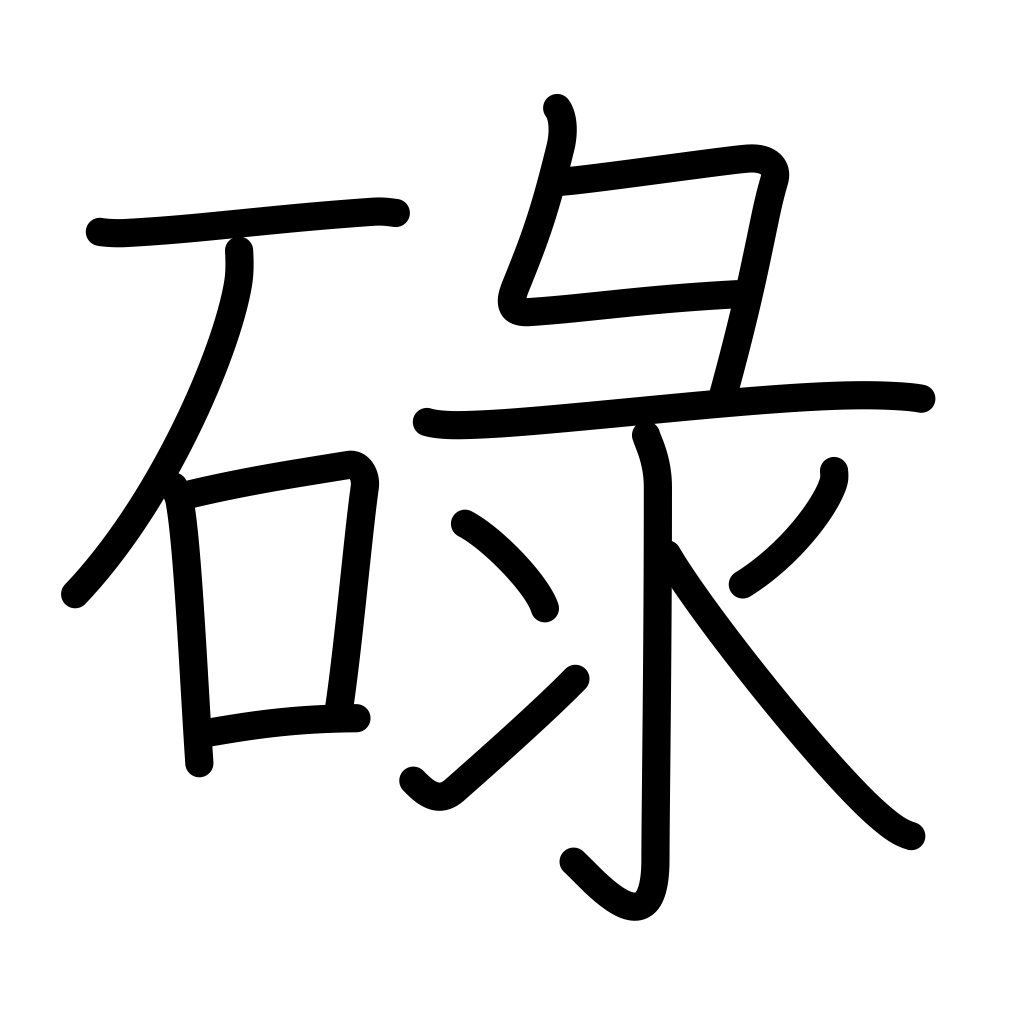
Meaning: satisfactory